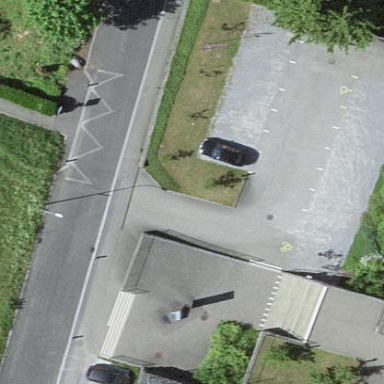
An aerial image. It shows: Parking area.